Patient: sex F, age 73
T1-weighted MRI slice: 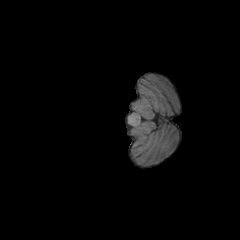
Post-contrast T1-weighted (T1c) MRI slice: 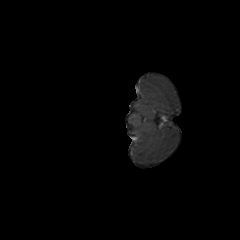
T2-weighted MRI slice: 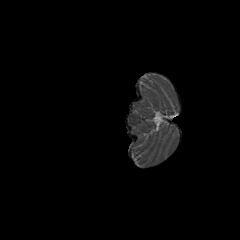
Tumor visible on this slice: no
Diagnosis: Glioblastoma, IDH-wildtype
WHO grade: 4